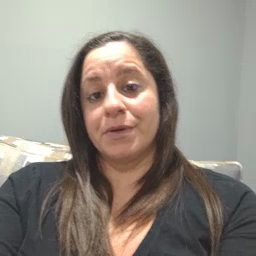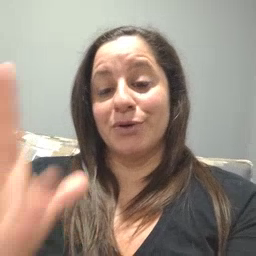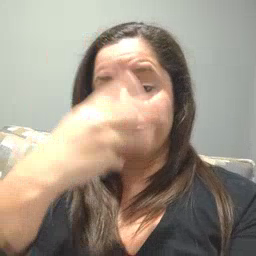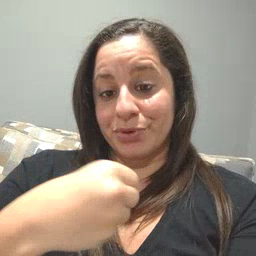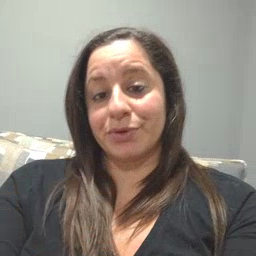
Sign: pretty